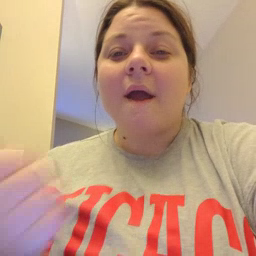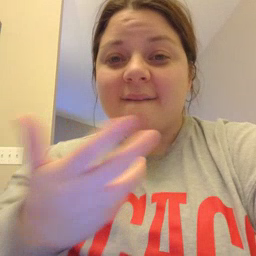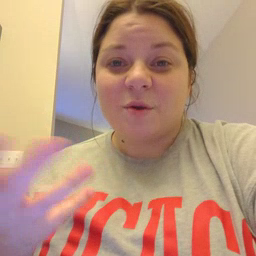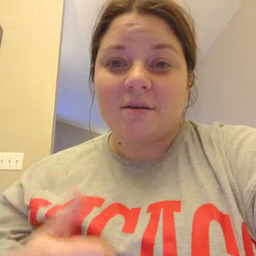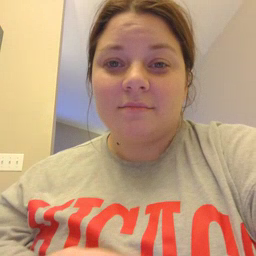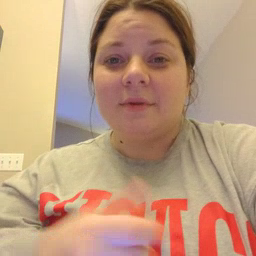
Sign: every